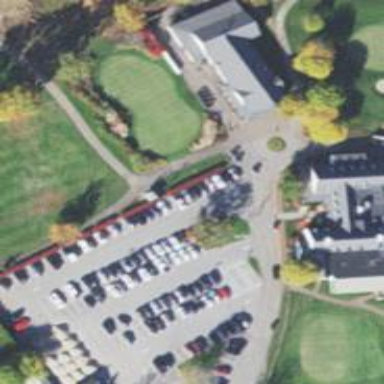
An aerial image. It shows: Pathway for golfing.